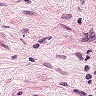
Metastatic tissue present: no